Question: I have a problem with my current architecture.
I have the following architecture:

API (rest): Grails Application
"App-2": Grails Application (use Http Builder)
Both applications (API & App-2) use the CAS server for authentication, so I installed the
plugin "Spring-security-cas1.0.5" in both applications.
Both applications are authenticated on the CAS but they do not have the same session as each
application generates its own JSESSIONID.
I tried to intercept the Api jsessionid from the "App-2" and send it in the header of each
request, but it did not work.
Any ideas or suggestions, please?
Many Thanks
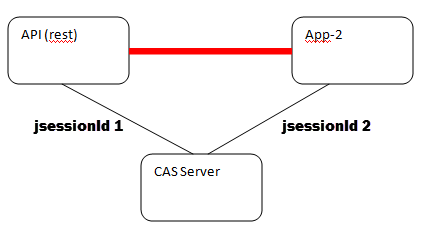
Answer: The problem occurred when we added the @Secured(['ROLE_USER']) on the controller application Rest.
If we want to get to the API through http builder from the application 2. There will be a rediraction to CAS authentifcation page.